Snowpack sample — Buffalo Mountain, Silverthorne, Colorado, USA (2/22/26, 2:02 PM MST)
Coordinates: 39.622, -106.113
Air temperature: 33 °F
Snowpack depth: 63 cm
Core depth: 50 cm
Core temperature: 28.4 °F
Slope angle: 11°, slope face: 116°
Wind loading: low
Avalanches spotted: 0
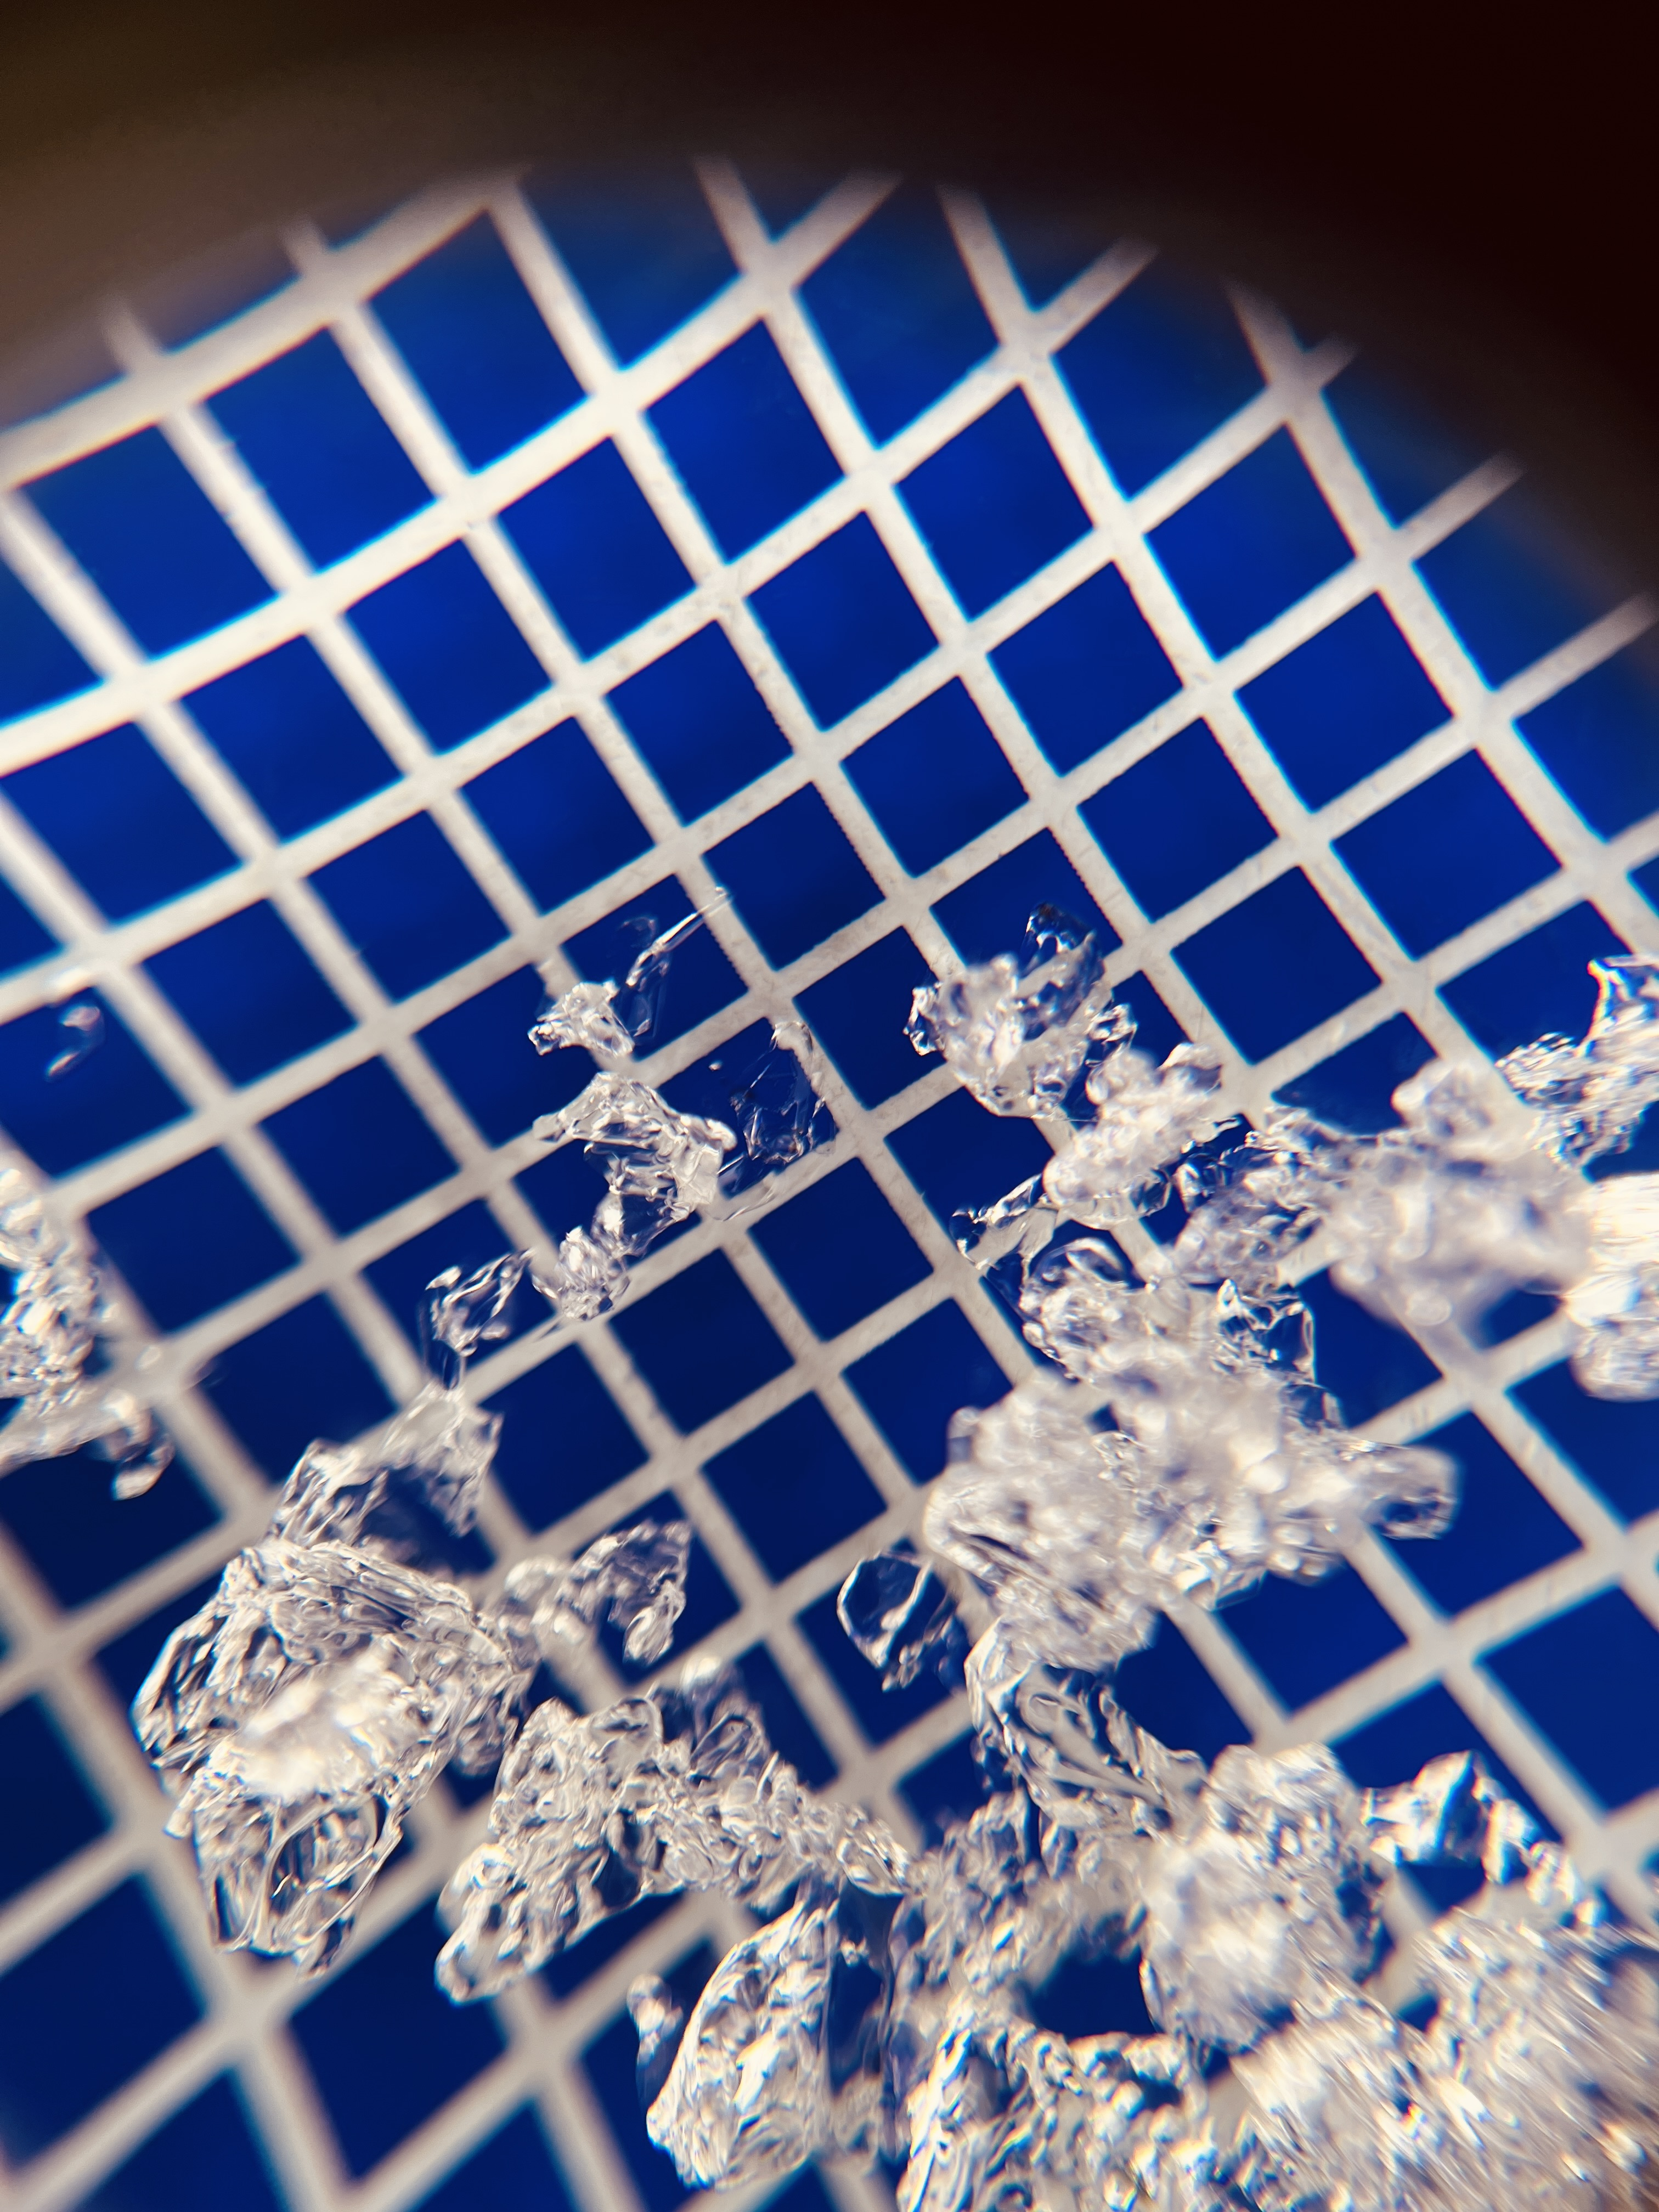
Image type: magnified_profile
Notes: In a firebreak similar to site 1, minimal wind loading with no spotted avalanches (not many faces in view though)